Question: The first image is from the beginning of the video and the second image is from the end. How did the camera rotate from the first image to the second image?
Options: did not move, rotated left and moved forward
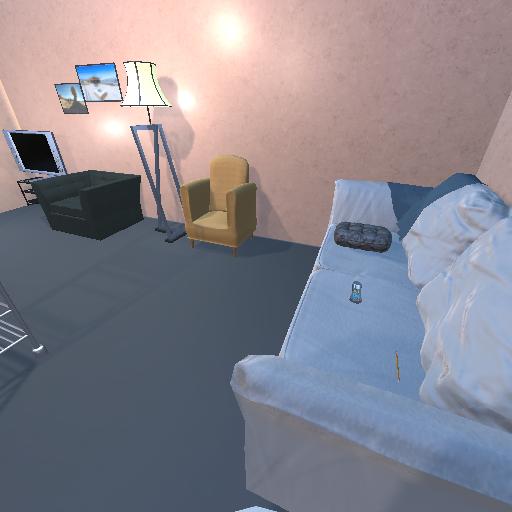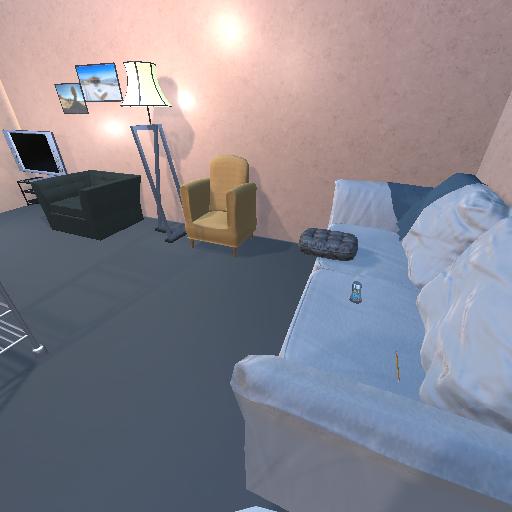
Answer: did not move